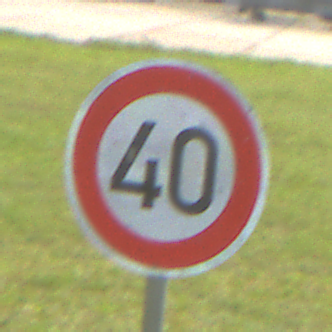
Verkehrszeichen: Geschwindigkeit40
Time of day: MorningAfternoon
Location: Outdoor (Suburban)
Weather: PartlyCloudy
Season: NotSpecified
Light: Natural